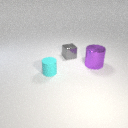
small gray metal cube to the right of small cyan rubber cylinder